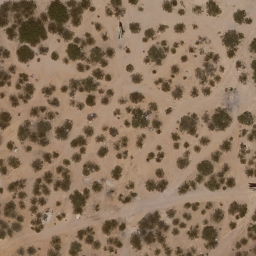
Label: chaparral